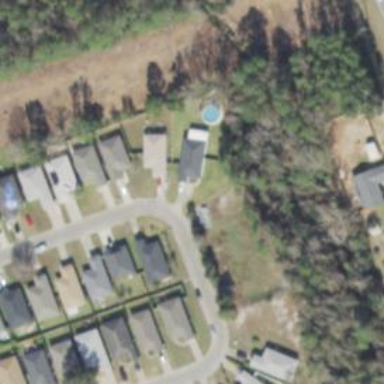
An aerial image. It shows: Driveway.